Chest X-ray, AP view. Patient: 23 years old, sex F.
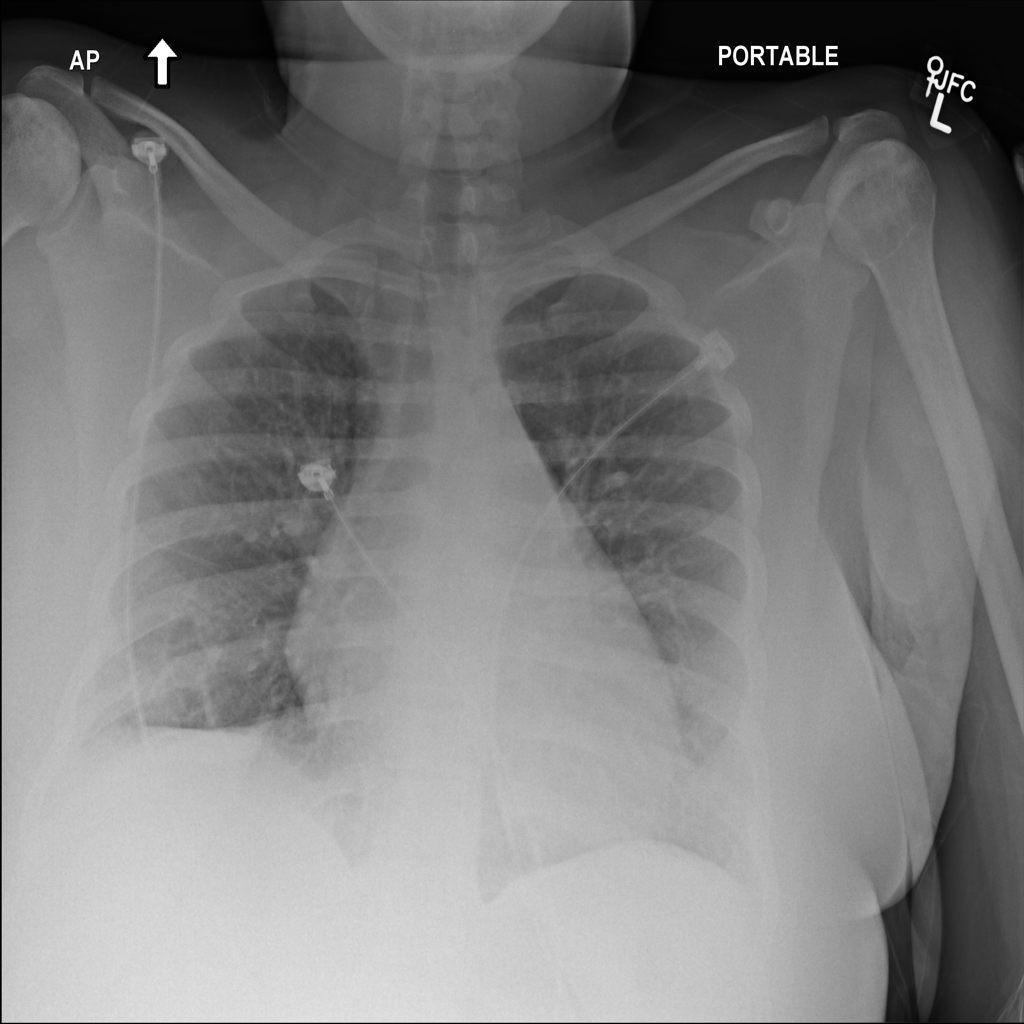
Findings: No Finding